Question:
Interact.js has a snap option to snapping element. But I don't know how to show those guide lines. I was thinking about there might be some events trggered when snapping happened, and I might use them to show those lines, but I didn't find them in the documentation.
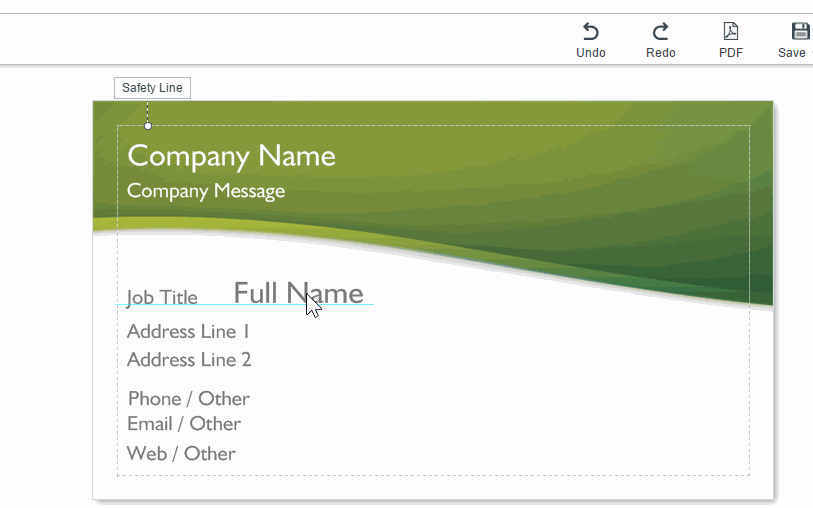
Answer: interact doesn't support those guidelines out of the box, but you can build them relatively easy for yourself.
I <URL> fiddle to show the process.
The important part is this:
'''
interact(element)
.draggable({
snap: {
targets: [
function (x, y) {
var newX = Math.round(x / 50) * 50;
var newY = Math.round(y / 50) * 50;
someFunction(newX, newY);
return {
x: newX,
y: newY
};
}],
'''
As you can see, you can build the function that determines the snapping position ('newX and newY') in regard to your current mouse position.
In this function you can also call another function. In this case I called a function to show one line if the object is at this position. Here you can get creative. You could set the position of one line Element to the current position, you could set some predefined lines and calculate which is the closest to only show that one, this depends on you business problem.
For more information about interact - snapping, look in <URL>